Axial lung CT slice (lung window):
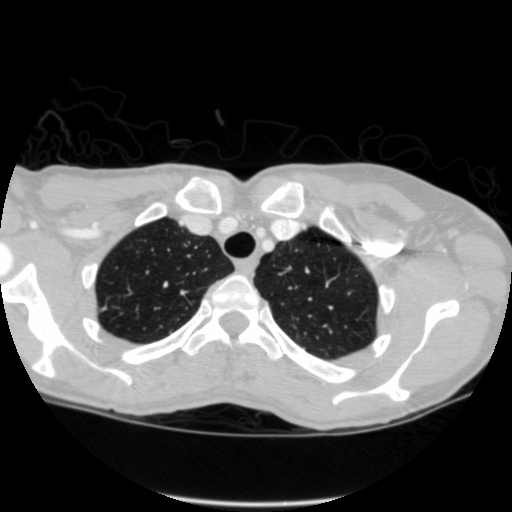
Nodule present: no